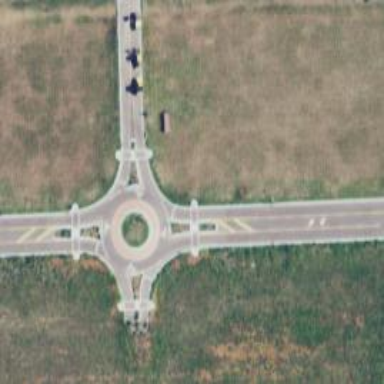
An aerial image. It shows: Residential road that intersects with roundabout.